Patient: sex M, age 75
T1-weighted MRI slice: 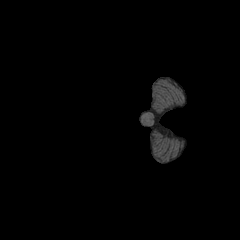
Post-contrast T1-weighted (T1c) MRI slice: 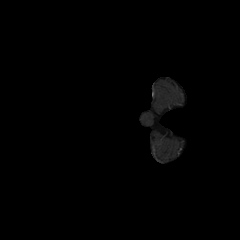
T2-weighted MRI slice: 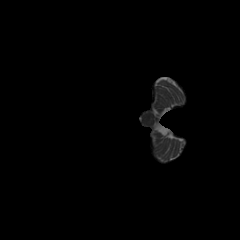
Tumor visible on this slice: no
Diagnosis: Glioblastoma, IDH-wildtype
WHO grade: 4